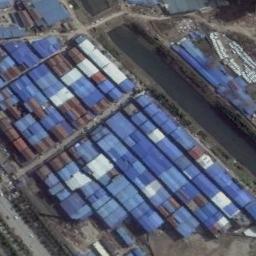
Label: industrial_area